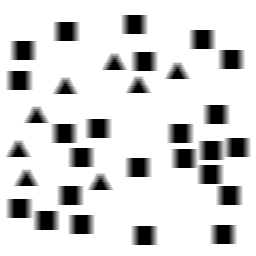
Squares: 24
Triangles: 8
Stars: 0
Total shapes: 32